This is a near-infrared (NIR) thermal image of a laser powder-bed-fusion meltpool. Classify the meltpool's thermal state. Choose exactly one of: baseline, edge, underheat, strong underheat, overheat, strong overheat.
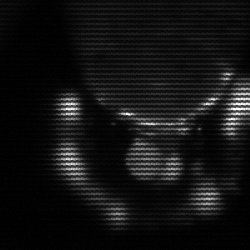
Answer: edge